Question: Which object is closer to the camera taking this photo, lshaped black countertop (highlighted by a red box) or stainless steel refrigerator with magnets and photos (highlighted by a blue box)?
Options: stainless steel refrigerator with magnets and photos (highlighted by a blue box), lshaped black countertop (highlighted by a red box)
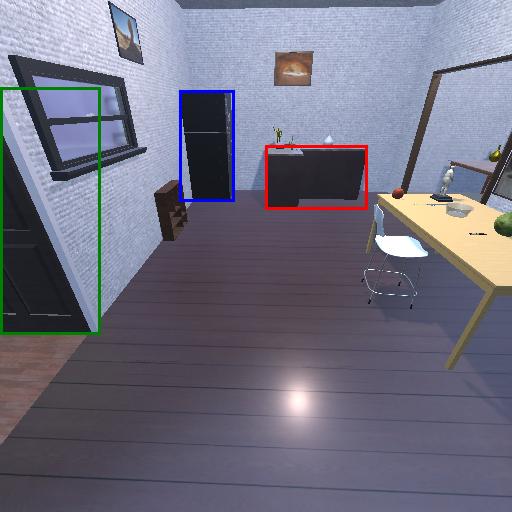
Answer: stainless steel refrigerator with magnets and photos (highlighted by a blue box)